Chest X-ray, AP view. Patient: 46 years old, sex F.
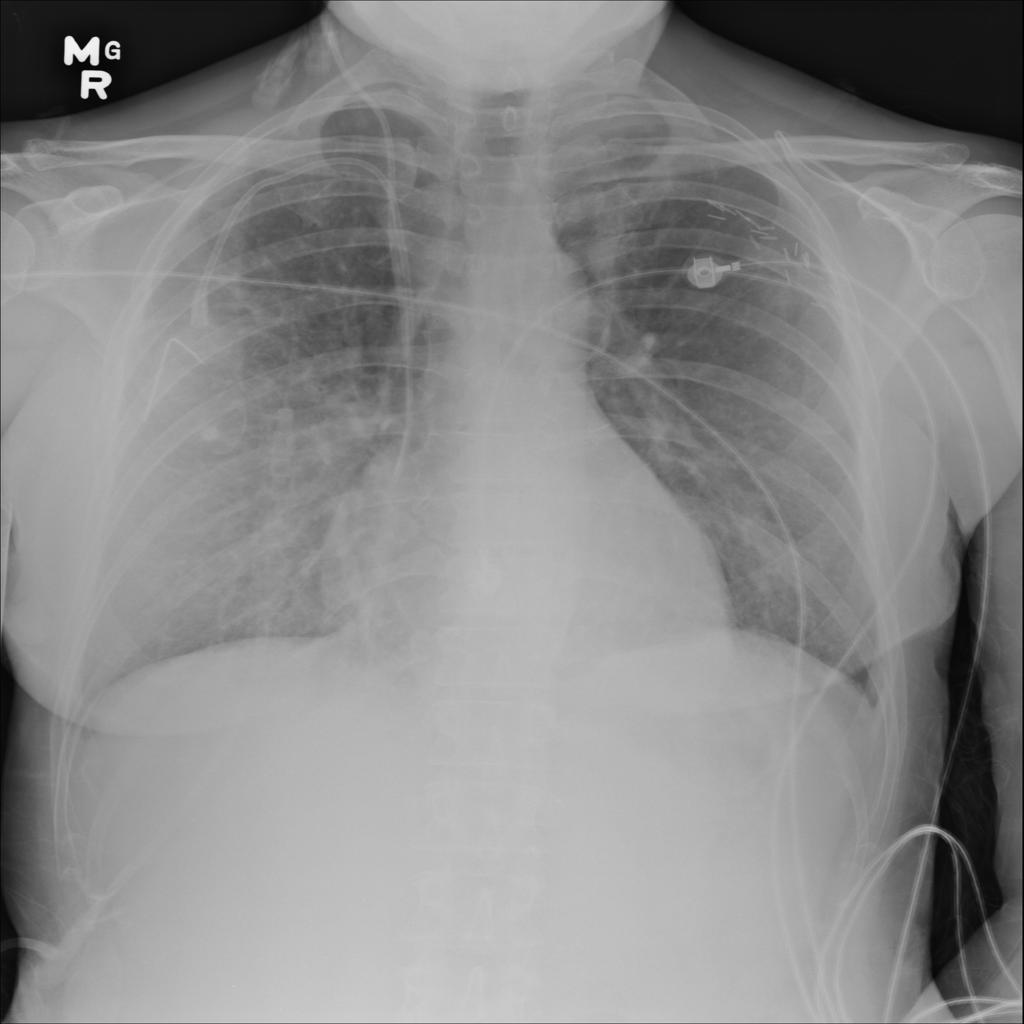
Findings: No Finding